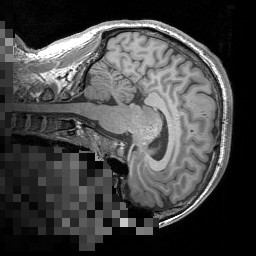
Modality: T1w
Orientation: sagittal
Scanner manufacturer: siemens
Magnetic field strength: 3 T
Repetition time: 1.5 s
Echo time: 0.00291 s